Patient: sex F, age 82
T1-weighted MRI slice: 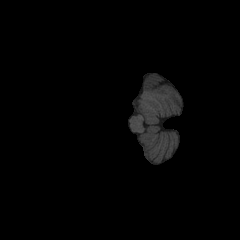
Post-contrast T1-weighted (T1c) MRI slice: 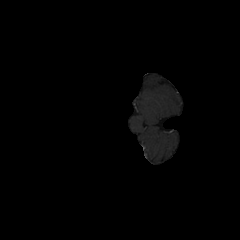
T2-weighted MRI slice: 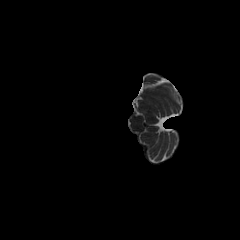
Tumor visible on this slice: no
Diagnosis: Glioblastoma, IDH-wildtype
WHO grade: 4